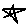
Label: star